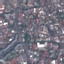
Land use / land cover: Residential